Question: I have a column chart with two series, one of which I want to go down and the other up, like this:

However both of the series have positive y-values, which I can't change, e.g.
'''
blue = [<PHONE>, <PHONE>, <PHONE>, <PHONE>, <PHONE>, <PHONE>, <PHONE>,
<PHONE>, <PHONE>, <PHONE>, <PHONE>, <PHONE>, <PHONE>, <PHONE>,
<PHONE>, <PHONE>, 836804, 354784, 90569, 28367, 3878];
grey = [<PHONE>, <PHONE>, <PHONE>, <PHONE>, <PHONE>, <PHONE>, <PHONE>, <PHONE>,
<PHONE>, <PHONE>, <PHONE>, <PHONE>, <PHONE>, <PHONE>, <PHONE>, <PHONE>,
<PHONE>, <PHONE>, 330870, 130632, 21208];
'''
Using highcharts options, is it possible to have a chart like this? The example I used for the screenshot is <URL>
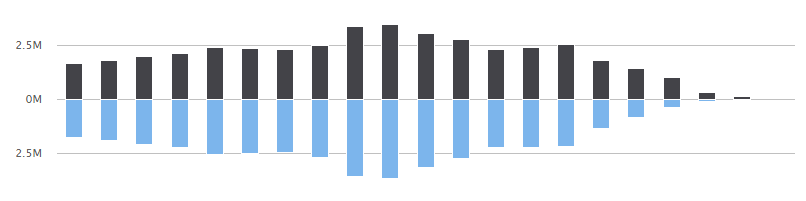
Answer: I would try to use two separate yAxes: <URL>, where one of them is 'reversed':
'''
yAxis: [{
title: {
text: null
},
top: '5%',
height: '45%',
labels: {
formatter: function () {
return (Math.abs(this.value) / <PHONE>) + 'M';
}
},
min: 0,
max: <PHONE>
}, {
title: {
text: null
},
labels: {
formatter: function () {
return (Math.abs(this.value) / <PHONE>) + 'M';
}
},
offset: 0,
showFirstLabel: false, // hide 0-value
reversed: true, //reverse
top: '50%',
height: '45%',
min: 0,
max: <PHONE>
}],
'''
Setting 'top' and 'height' allows you to render axes like one. Note, that you need to set for one of the series 'yAxis: 1', to inform Highcharts which series belongs to which axis.